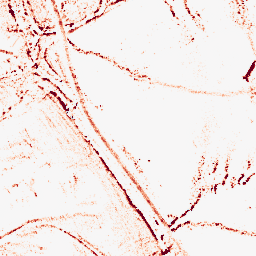
Category: morphological
Decomposition family: morphological_rect
Decomposition parameters: operation: opening
width: 5
height: 5
Upsampling method: regularized
Upsampling parameters: scale: 4
lambda_reg: 0.01
Upsampling scale: 4